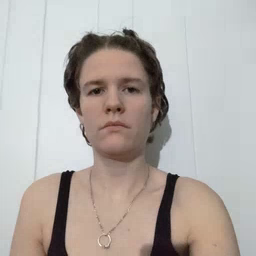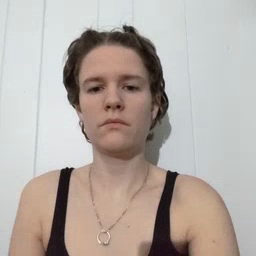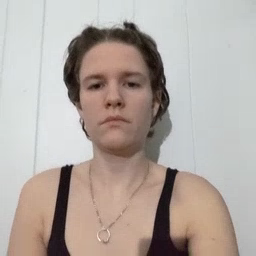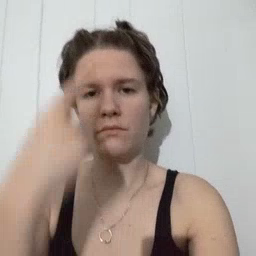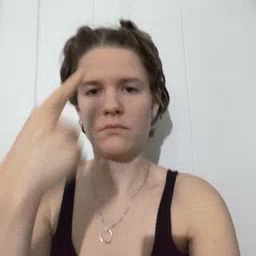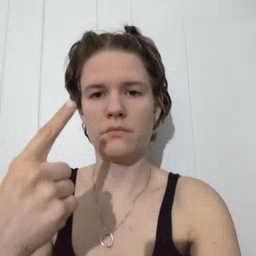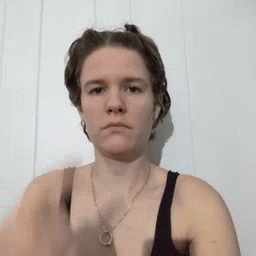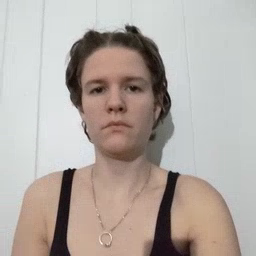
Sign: penny